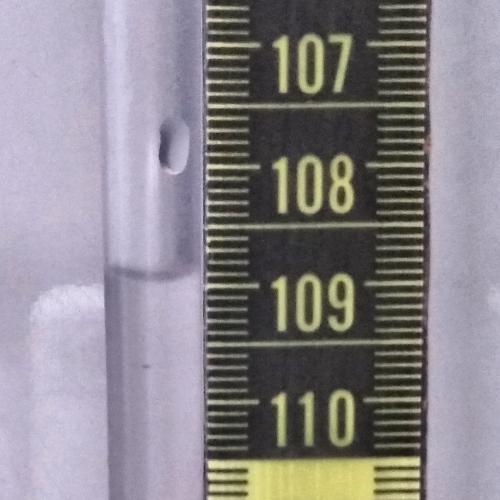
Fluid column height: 108.9 cm